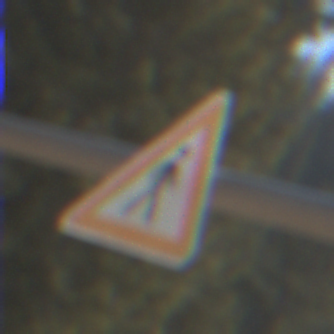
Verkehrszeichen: FussgaengerLinks
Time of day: Midday
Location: Outdoor (Nature)
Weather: PartlyCloudy
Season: NotSpecified
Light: Natural